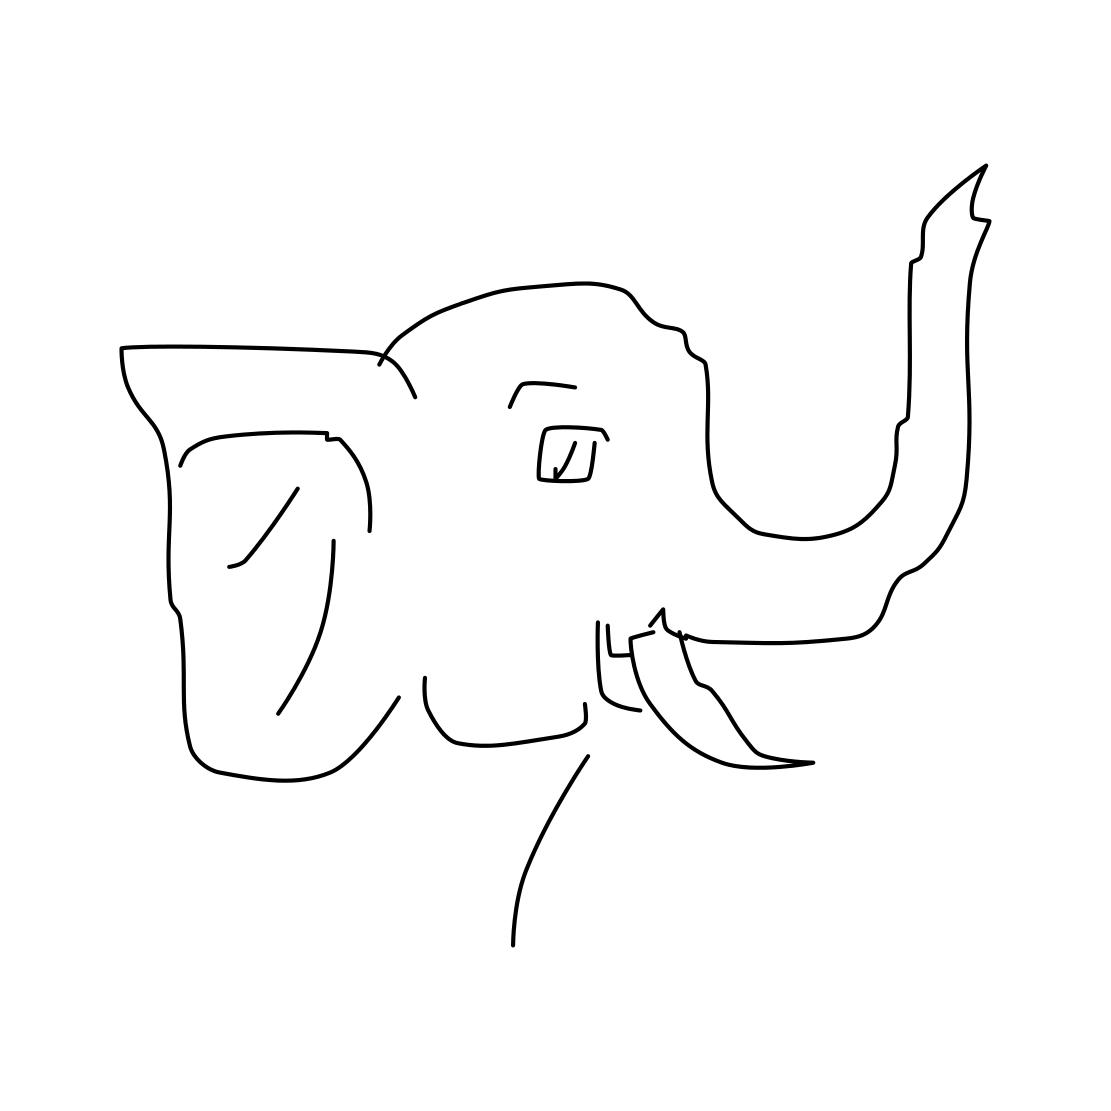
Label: elephant